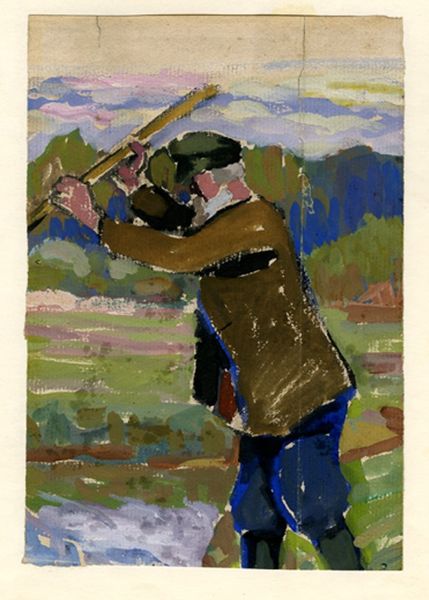
Titel: Peasant with an Oar, Peasant with an Oar
Künstler: Sergei Maliutin
Standort: Amherst (Massachusetts, USA)
Institution: Mead Art Museum, Amherst College
Schlagwörter: blue, hat, oil, gouache, green, old, yellow, pink, brown, wood, clouds, man, sky, lake, landscape, mountains, nature, water, sun, trees, forest, grass, light, river, cap, beard, boots, jacket, abstract, meadow, watercolor, pants, boot, farm, farmer, pond, impressionist, fish, fields, colour, paint, work, trousers, stick, poop, countryside, spear, hunter, labour, scenery, landscae, sunm